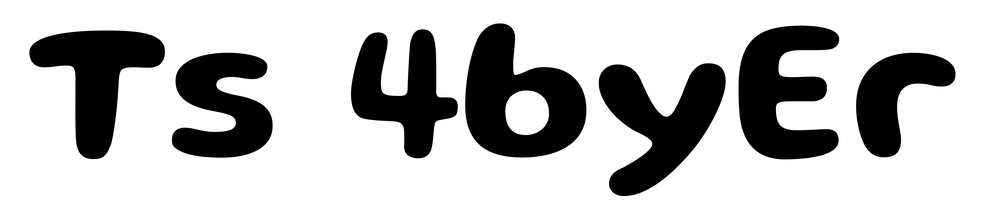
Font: Gluten_SemiBold